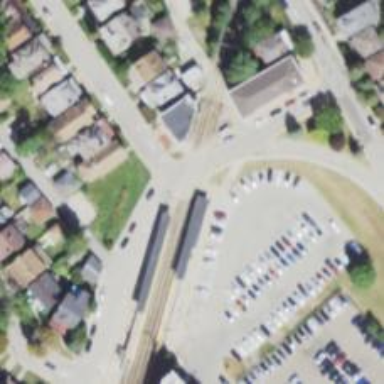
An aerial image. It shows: Crossing for the railway.